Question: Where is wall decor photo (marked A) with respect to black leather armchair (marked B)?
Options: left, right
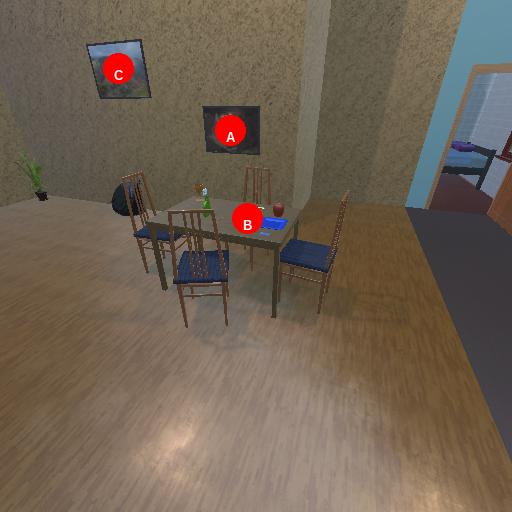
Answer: left